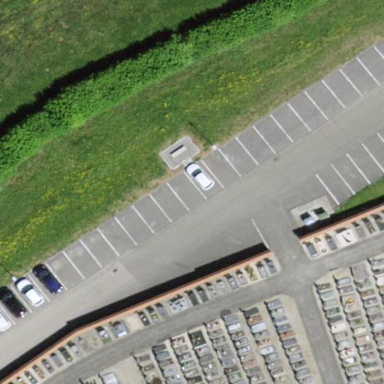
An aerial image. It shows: Parking area.